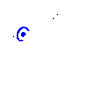
Particle: pion